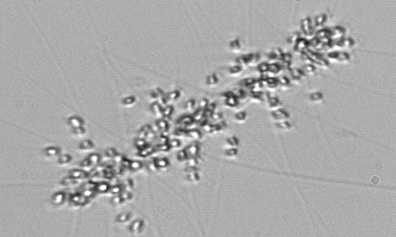
Label: Chaetoceros_didymus_TAG_external_flagellate